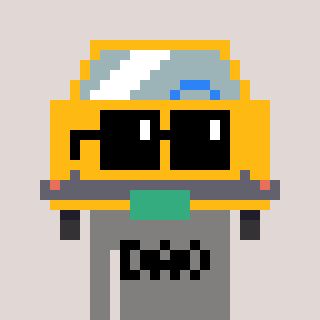
a pixel art character with square black sunglasses, a taxi-shaped head and a bluegrey-colored body on a warm background